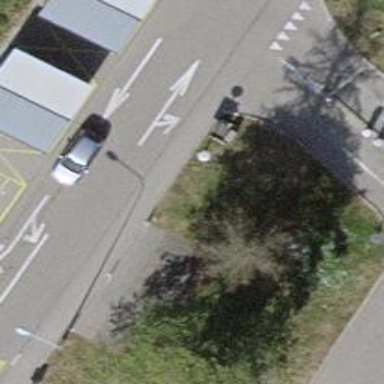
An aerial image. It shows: Bicycle parking area.